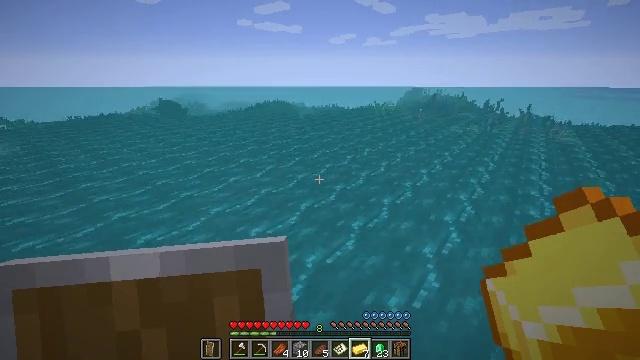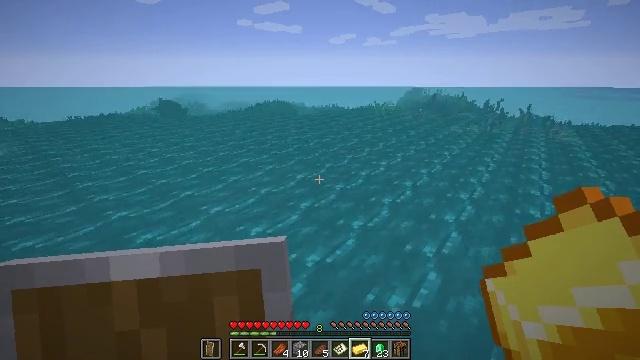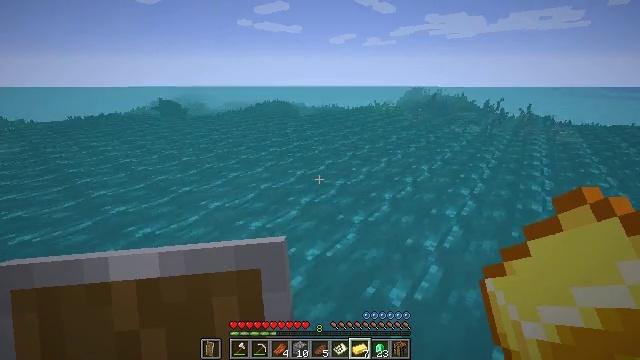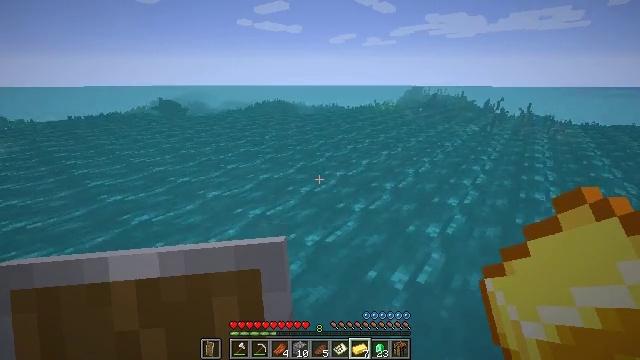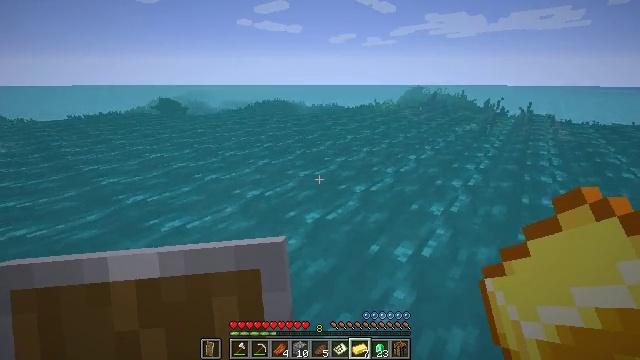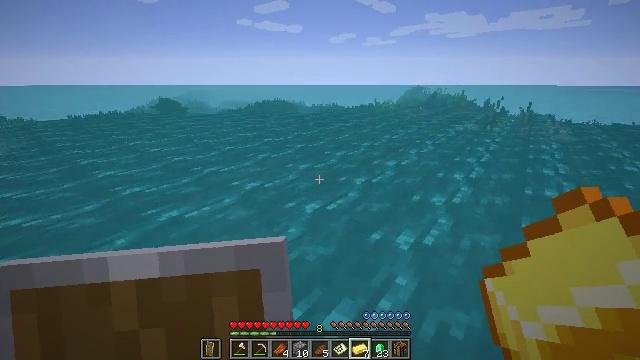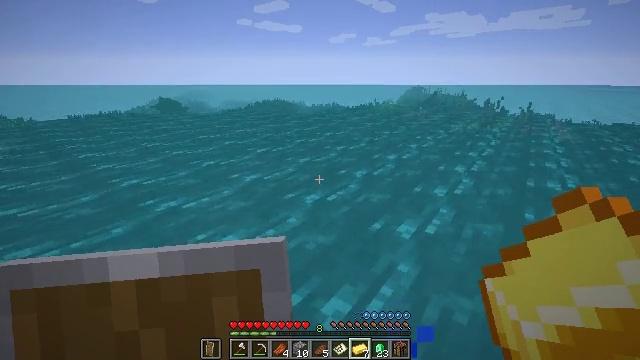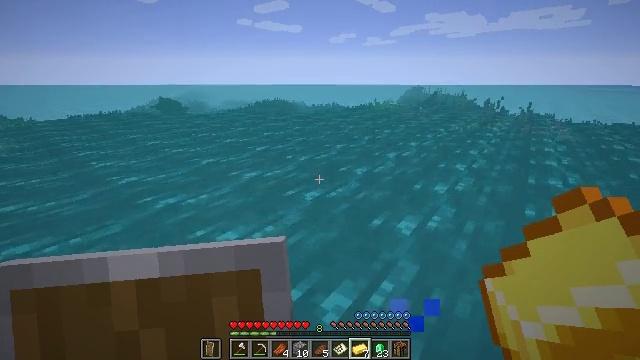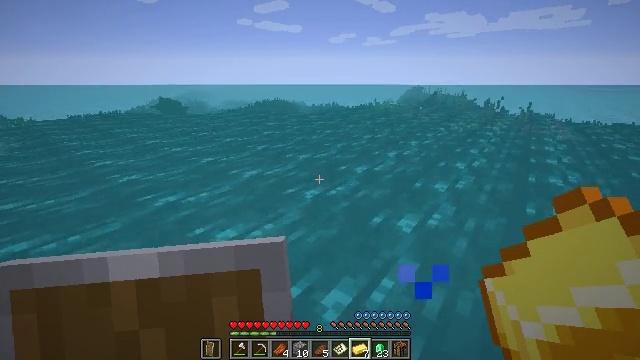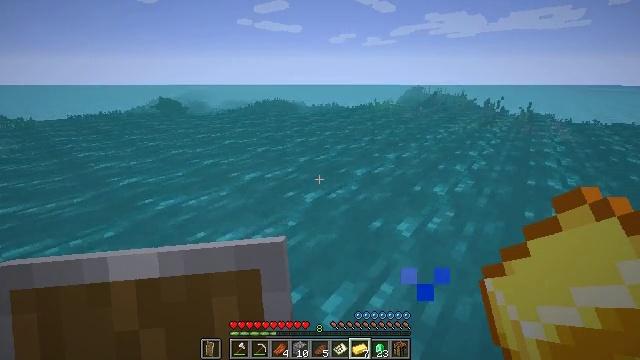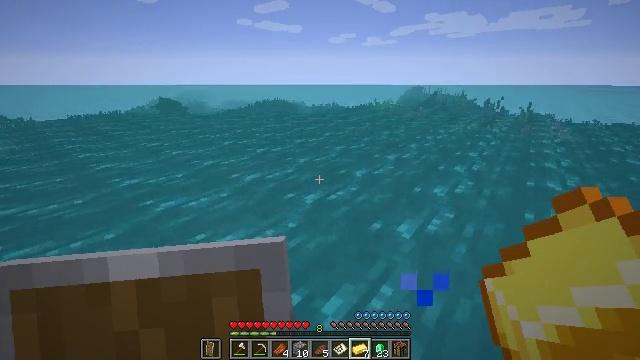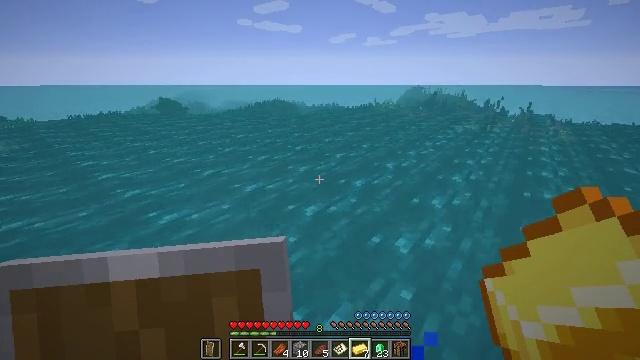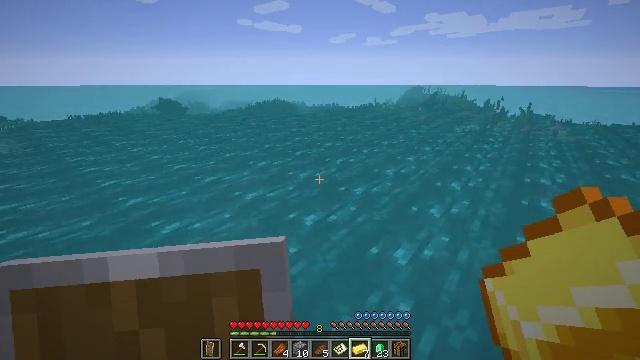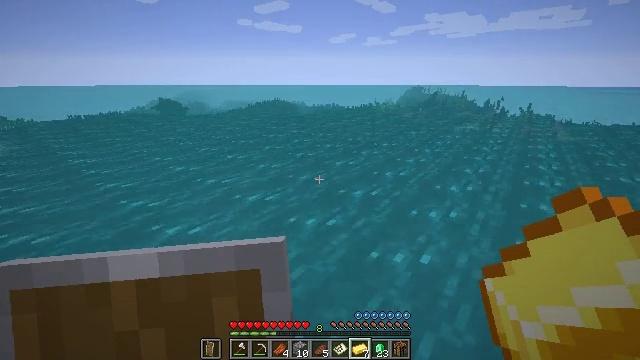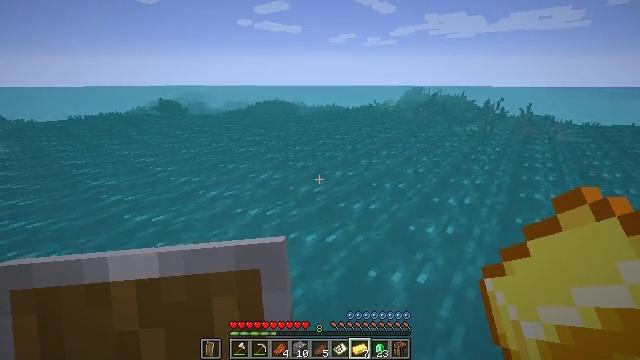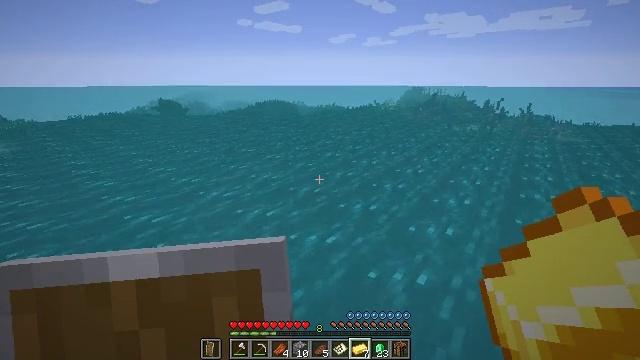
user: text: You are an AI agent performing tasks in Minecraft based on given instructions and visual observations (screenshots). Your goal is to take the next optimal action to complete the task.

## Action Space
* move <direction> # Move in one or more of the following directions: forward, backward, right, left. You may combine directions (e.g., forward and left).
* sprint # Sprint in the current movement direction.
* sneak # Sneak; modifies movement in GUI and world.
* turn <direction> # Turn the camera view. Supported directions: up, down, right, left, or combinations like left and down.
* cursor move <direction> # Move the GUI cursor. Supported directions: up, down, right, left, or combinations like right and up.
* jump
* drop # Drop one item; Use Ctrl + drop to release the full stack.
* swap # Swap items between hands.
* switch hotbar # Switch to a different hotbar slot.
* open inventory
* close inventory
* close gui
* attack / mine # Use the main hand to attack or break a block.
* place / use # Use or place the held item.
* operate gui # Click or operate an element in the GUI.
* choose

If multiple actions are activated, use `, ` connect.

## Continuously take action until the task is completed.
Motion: motion action
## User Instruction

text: Drop a filled map.
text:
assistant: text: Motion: jump
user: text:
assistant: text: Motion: jump
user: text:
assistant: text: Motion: jump
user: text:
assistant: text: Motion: jump
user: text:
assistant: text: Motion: jump
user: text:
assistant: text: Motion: jump
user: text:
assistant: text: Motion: jump
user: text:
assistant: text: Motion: jump
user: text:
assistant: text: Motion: jump
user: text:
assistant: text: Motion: jump
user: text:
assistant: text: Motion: jump
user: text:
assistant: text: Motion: jump
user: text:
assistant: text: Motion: jump
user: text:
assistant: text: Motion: jump
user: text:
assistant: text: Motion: jump
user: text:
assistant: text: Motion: jump
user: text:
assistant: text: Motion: jump
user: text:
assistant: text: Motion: jump
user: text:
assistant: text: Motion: jump
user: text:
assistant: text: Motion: jump
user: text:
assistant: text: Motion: jump
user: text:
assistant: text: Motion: jump
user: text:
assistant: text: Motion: jump
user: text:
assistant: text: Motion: jump
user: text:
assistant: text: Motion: jump
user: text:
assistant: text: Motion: jump
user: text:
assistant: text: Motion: jump
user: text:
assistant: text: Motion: jump
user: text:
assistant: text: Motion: jump
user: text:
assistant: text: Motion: jump